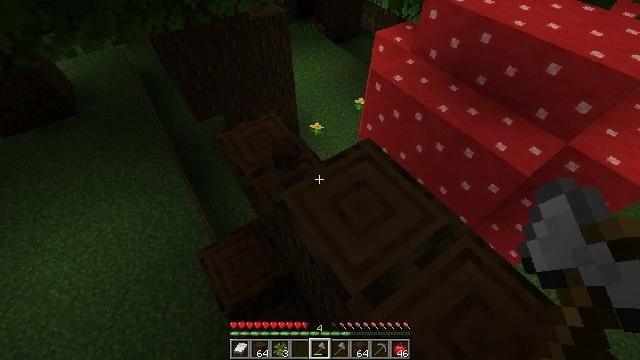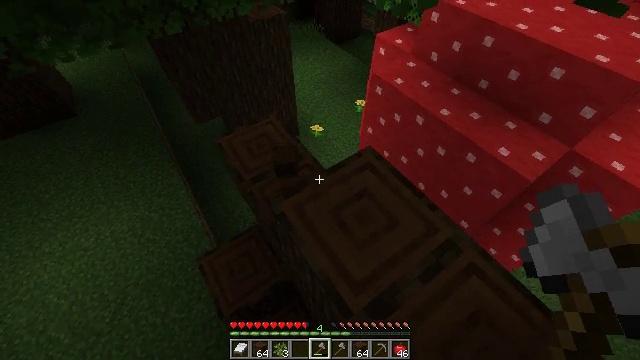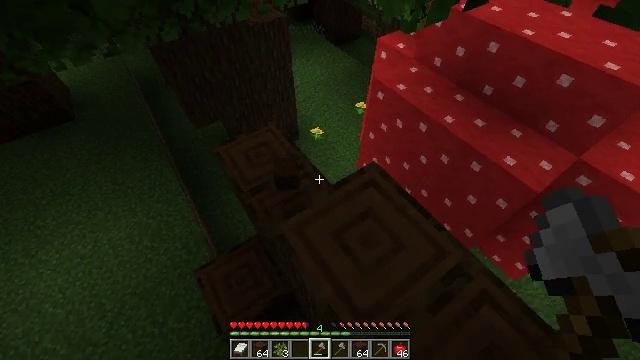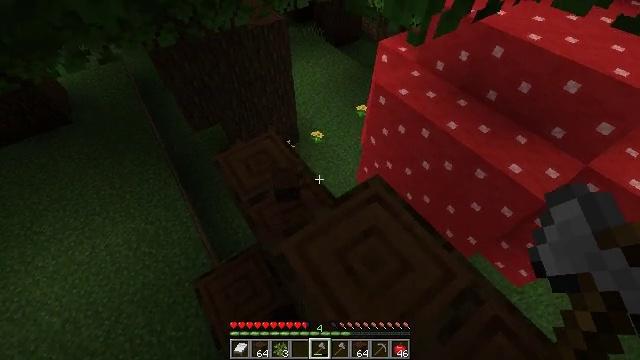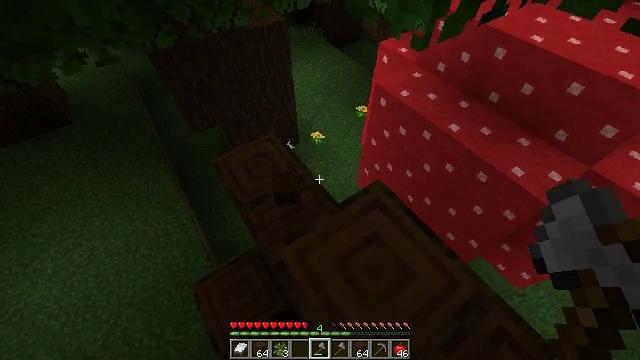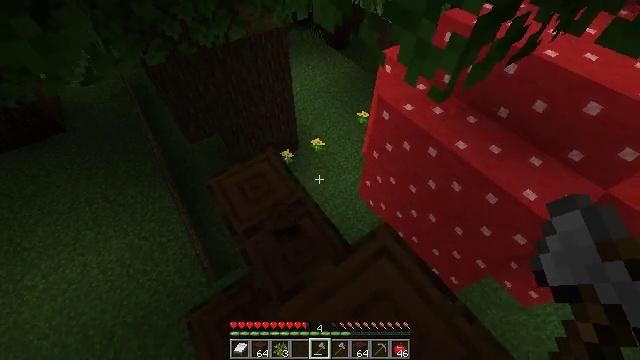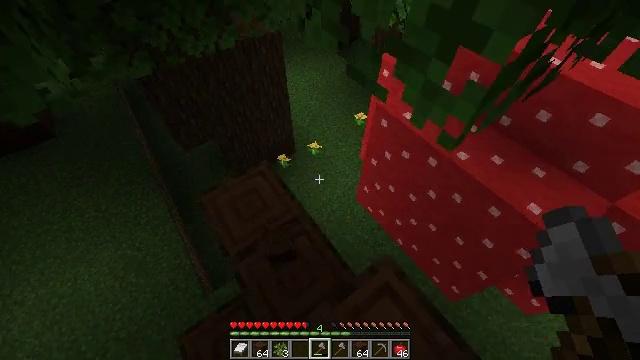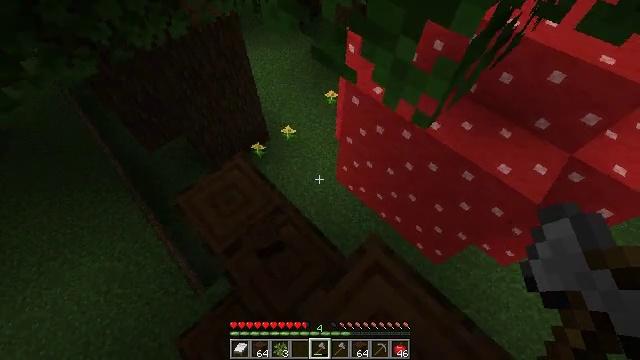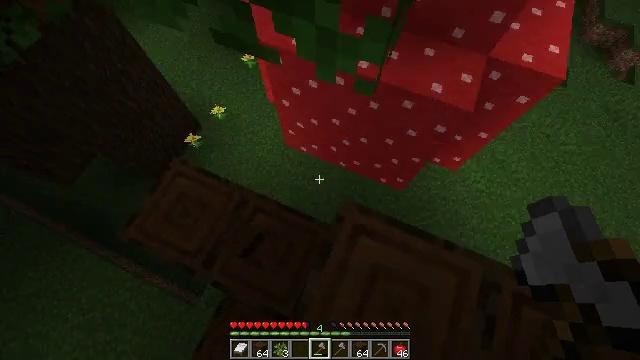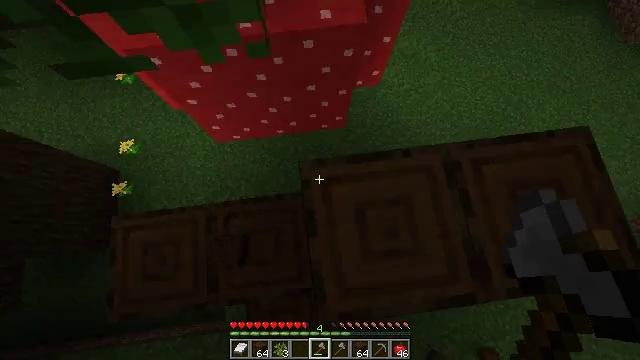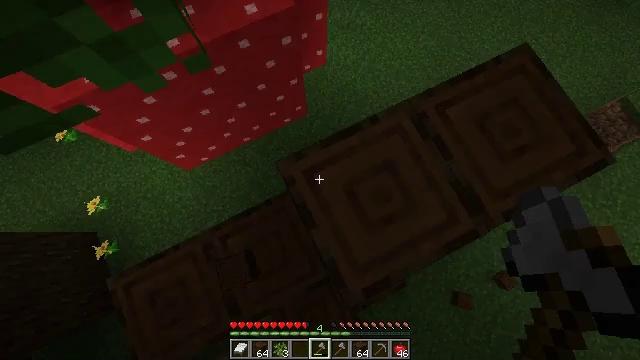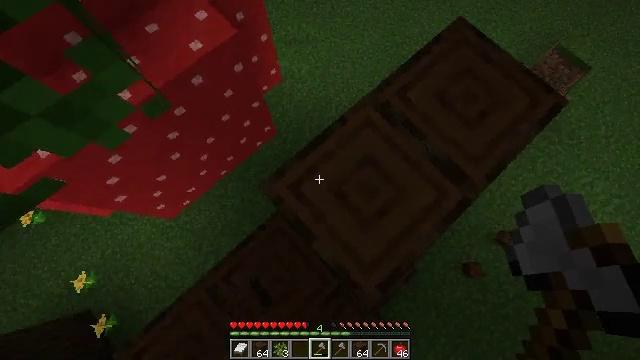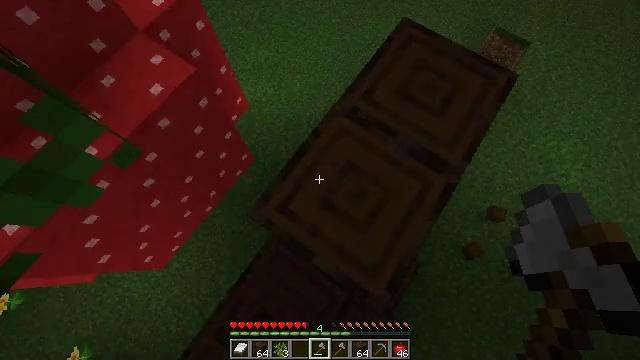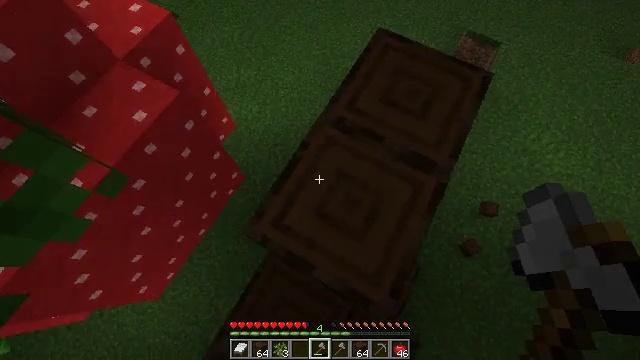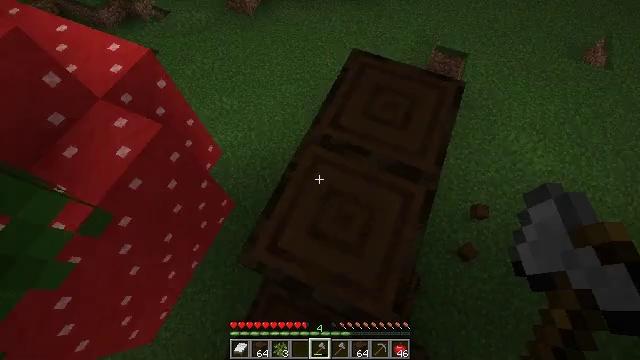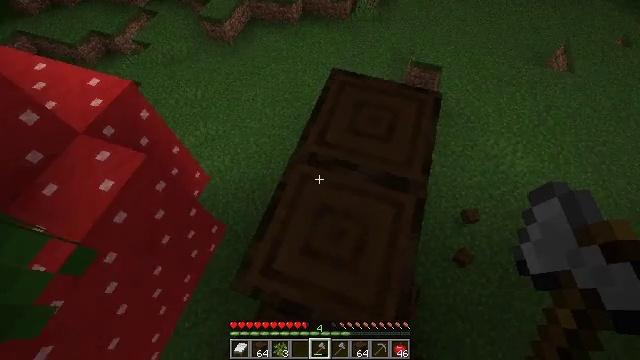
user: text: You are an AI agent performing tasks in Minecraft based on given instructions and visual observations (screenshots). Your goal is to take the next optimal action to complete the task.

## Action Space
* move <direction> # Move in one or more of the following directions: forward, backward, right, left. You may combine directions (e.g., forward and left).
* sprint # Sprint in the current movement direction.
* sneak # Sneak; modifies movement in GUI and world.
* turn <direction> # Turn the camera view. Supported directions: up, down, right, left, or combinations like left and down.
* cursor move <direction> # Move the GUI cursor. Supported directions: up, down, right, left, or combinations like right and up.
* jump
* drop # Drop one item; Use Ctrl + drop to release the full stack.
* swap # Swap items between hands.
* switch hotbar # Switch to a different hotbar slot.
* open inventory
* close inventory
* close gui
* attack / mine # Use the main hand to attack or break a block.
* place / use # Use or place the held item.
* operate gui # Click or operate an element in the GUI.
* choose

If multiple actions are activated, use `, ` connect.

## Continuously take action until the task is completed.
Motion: motion action
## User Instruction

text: Chop down the dark oak log.
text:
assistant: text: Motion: move forward
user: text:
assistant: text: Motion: move forward
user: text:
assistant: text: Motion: move forward
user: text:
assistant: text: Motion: move forward
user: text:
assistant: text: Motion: move forward
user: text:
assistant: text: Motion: move forward
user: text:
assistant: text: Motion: turn right and down
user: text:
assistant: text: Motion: turn right and down
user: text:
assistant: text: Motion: turn right and down
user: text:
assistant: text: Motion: turn right and down
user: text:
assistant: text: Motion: turn right and up
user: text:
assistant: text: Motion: turn right and up
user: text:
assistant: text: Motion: turn right and up
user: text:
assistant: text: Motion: turn right and up
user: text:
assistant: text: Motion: turn right and up
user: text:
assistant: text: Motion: turn right and up
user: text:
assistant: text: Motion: turn right and up
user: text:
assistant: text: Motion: turn right and up
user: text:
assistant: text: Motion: turn right
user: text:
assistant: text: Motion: attack / mine
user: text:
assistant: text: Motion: attack / mine
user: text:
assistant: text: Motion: attack / mine
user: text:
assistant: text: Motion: attack / mine
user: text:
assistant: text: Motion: attack / mine
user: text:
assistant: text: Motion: attack / mine
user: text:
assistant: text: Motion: attack / mine
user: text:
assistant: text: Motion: attack / mine
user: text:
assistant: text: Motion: attack / mine
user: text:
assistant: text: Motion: attack / mine
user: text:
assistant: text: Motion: attack / mine